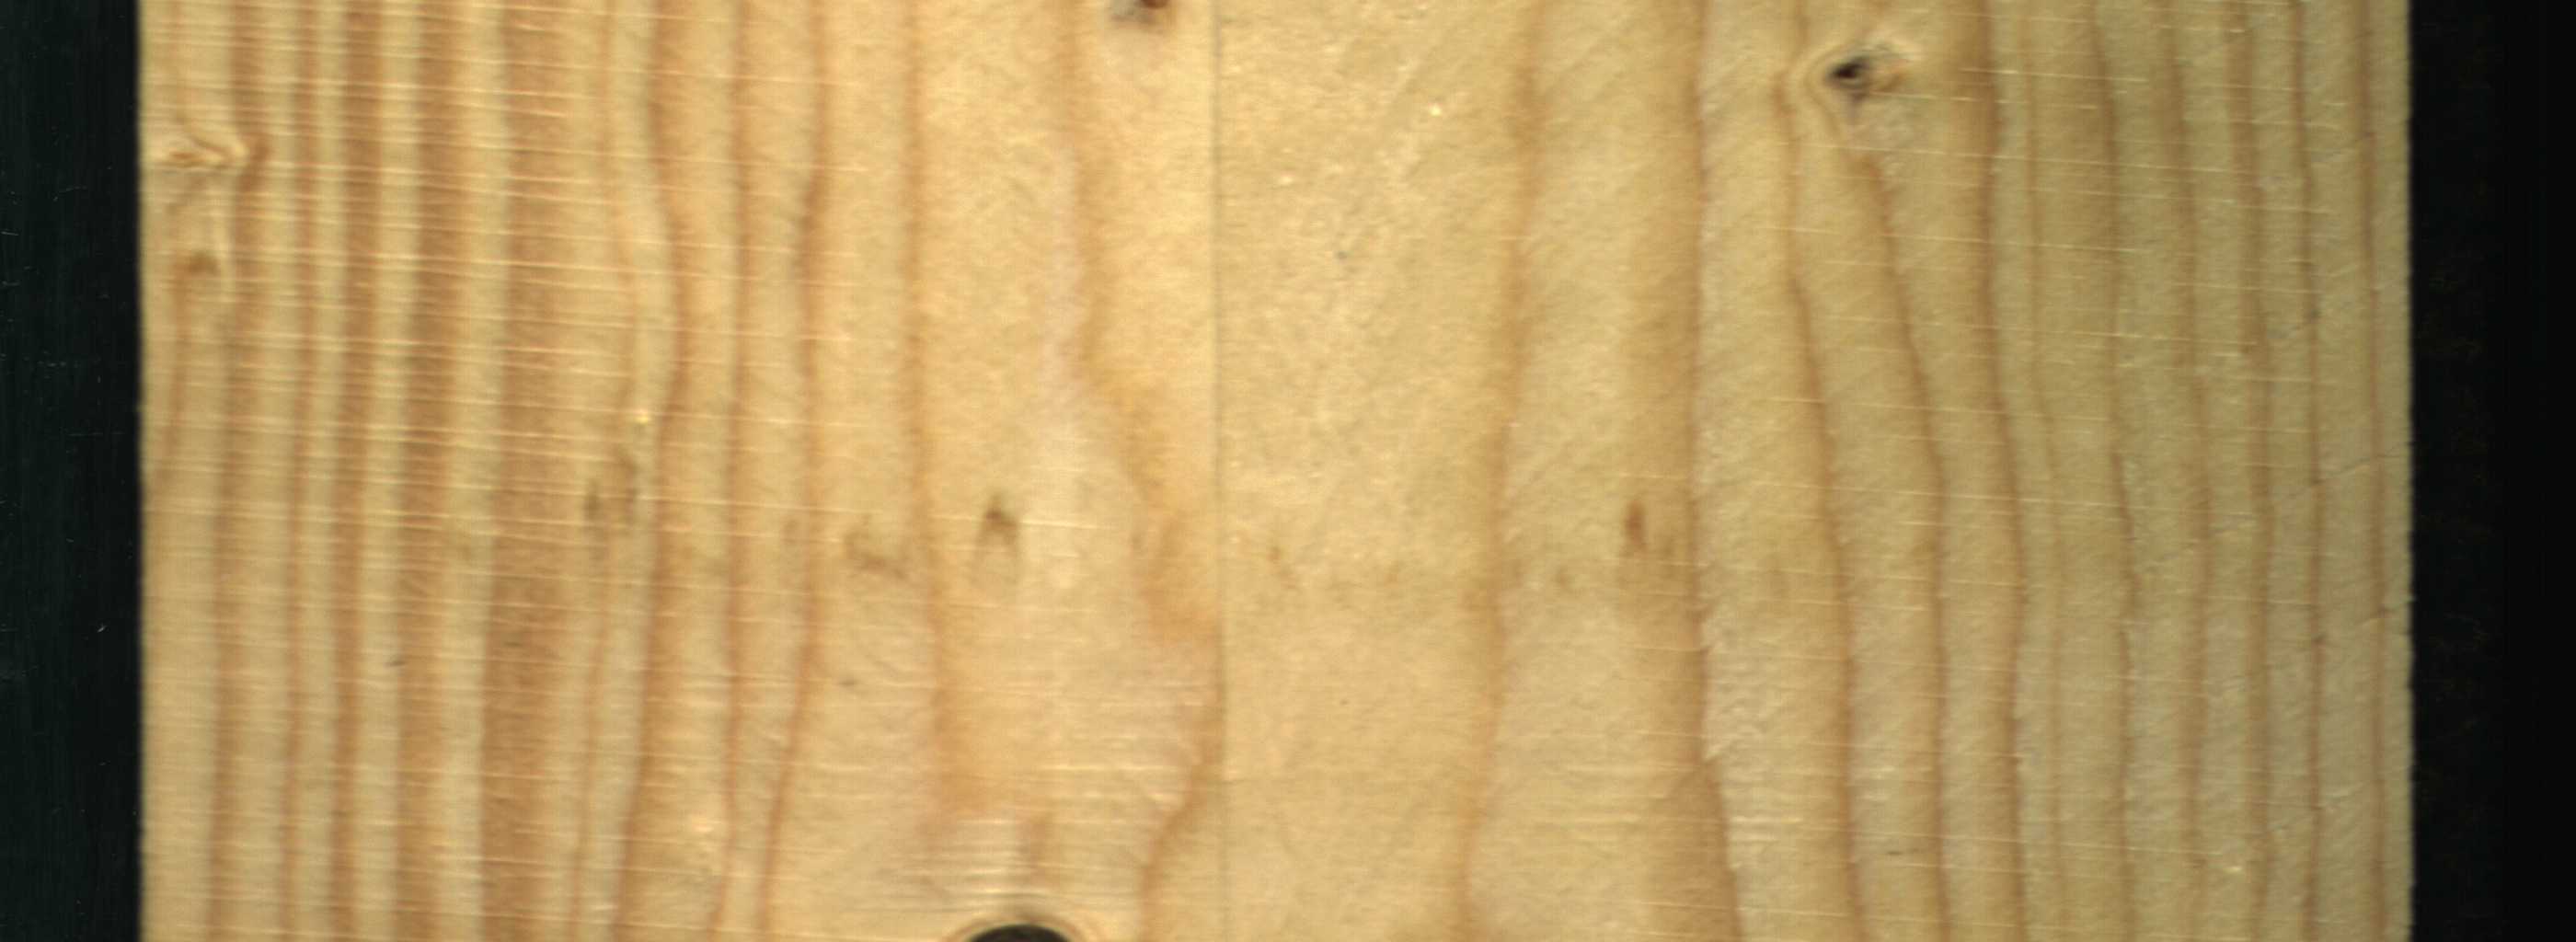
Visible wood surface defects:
resin
Dead_Knot
Dead_Knot